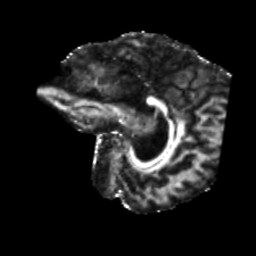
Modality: FA
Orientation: sagittal
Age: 54
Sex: female
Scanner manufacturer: siemens
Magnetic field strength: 3 T
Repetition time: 5.25 s
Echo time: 0.08 s